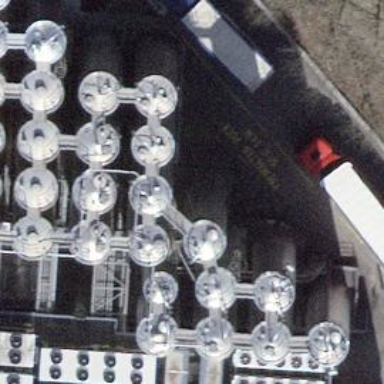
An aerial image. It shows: Storage tank with man-made structure.